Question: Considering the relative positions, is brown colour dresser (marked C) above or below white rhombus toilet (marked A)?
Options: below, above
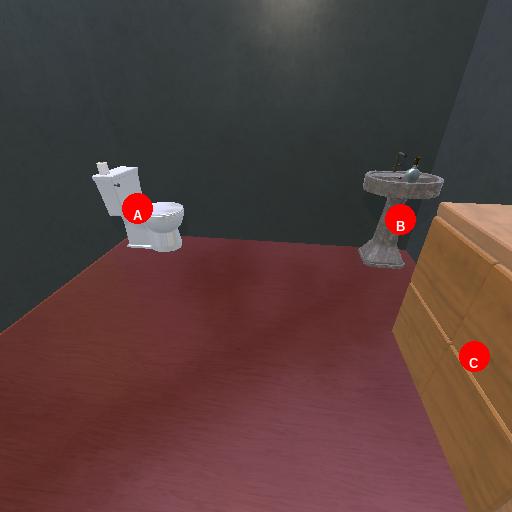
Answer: below